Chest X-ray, PA view. Patient: 61 years old, sex M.
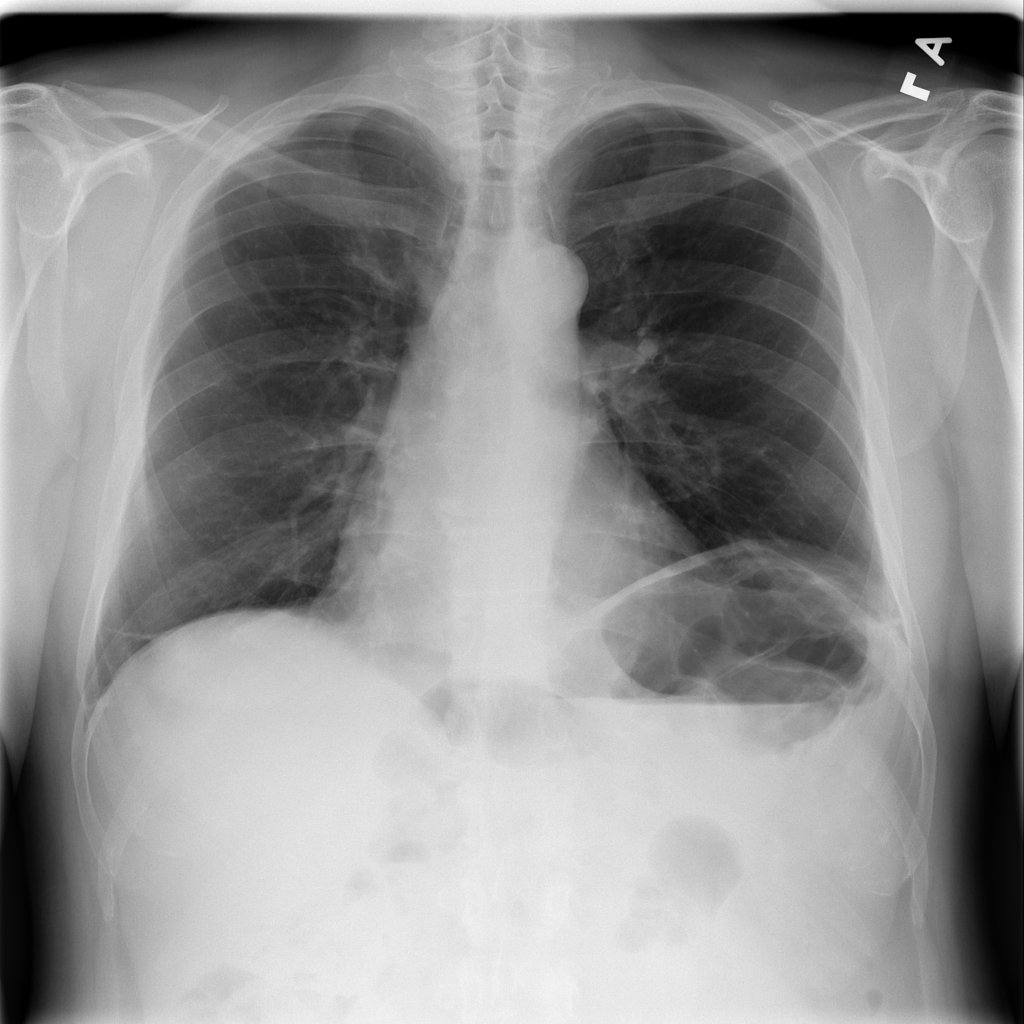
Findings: Atelectasis